Field crop: maize
Growth stage: 2
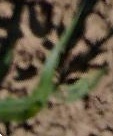
Species: maize